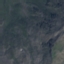
Label: HerbaceousVegetation